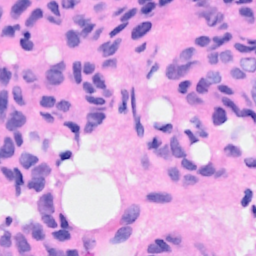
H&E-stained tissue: Breast